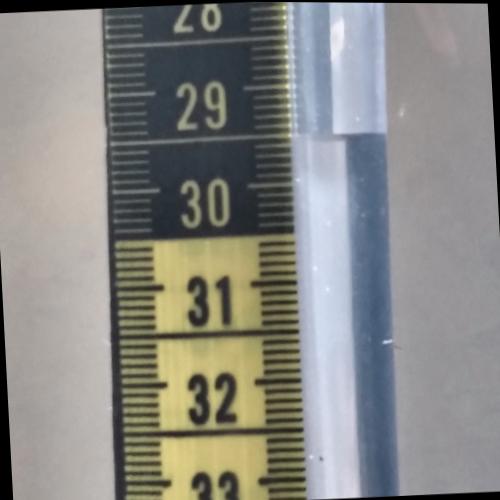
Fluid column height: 29.5 cm